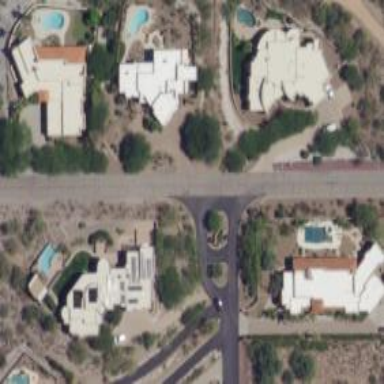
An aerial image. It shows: Residential road.